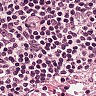
Metastatic tissue present: no